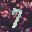
Label: 7